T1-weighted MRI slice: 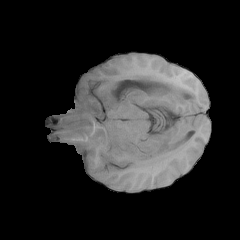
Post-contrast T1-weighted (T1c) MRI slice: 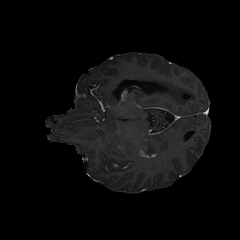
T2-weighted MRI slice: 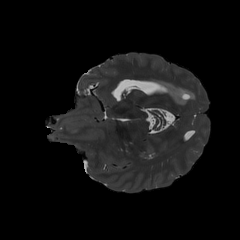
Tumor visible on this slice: no